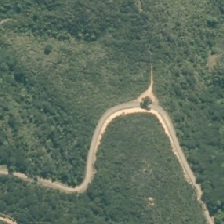
Land cover: manuka_kanuka